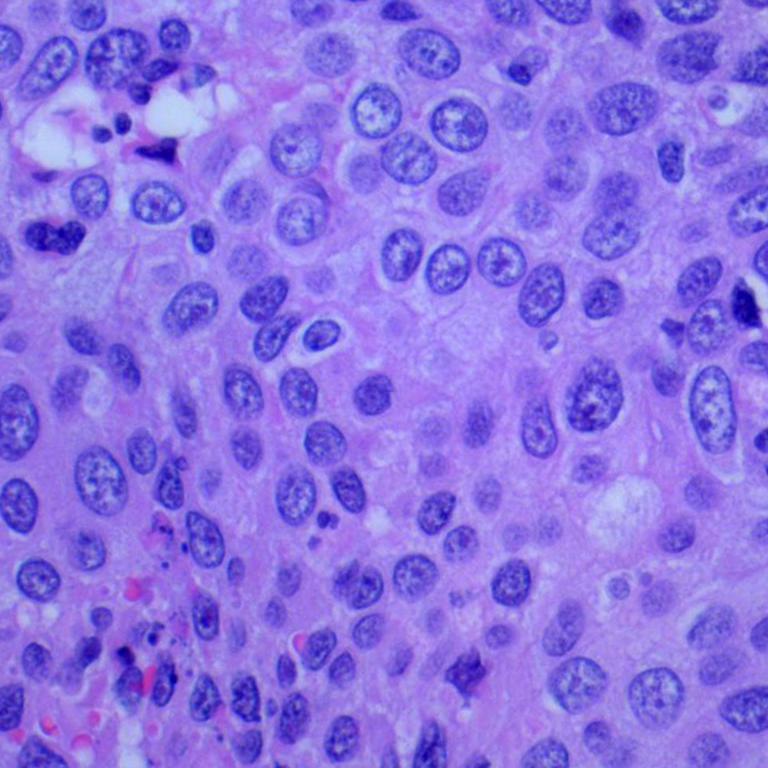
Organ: lung
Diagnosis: squamous carcinomas